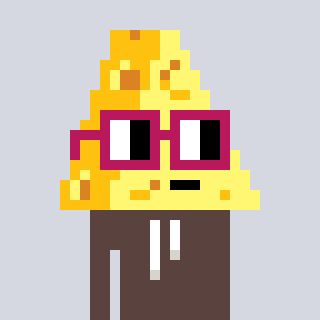
a pixel art character with square dark red glasses, a cheese-shaped head and a darkbrown-colored body on a cool background